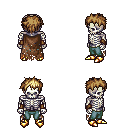
a pixel art fantasy rpg character, male body template, skeleton, brown tattered cape, teal pants, blonde bedhead hairstyle, leather bracers, gold boots, four views (front, back, left, right), 2x2 character sprite sheet, small pixel art, hard edges, no anti-aliasing